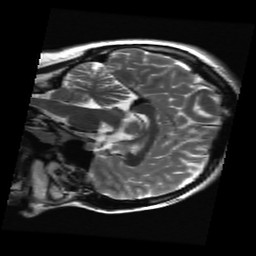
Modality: T2w
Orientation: sagittal
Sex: female
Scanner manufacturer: ge
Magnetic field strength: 3 T
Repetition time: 5 s
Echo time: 0.101 s